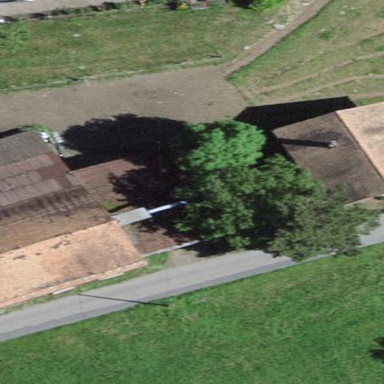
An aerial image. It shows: View of roof of building.